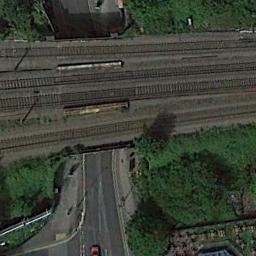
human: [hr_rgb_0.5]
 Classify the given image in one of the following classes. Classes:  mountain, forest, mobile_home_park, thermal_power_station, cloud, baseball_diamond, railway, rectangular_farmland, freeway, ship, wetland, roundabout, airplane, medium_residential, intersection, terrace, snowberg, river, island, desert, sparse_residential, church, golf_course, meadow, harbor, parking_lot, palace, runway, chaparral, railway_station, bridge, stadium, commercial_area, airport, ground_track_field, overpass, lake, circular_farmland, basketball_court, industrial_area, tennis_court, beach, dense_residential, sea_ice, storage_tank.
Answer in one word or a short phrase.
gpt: railway